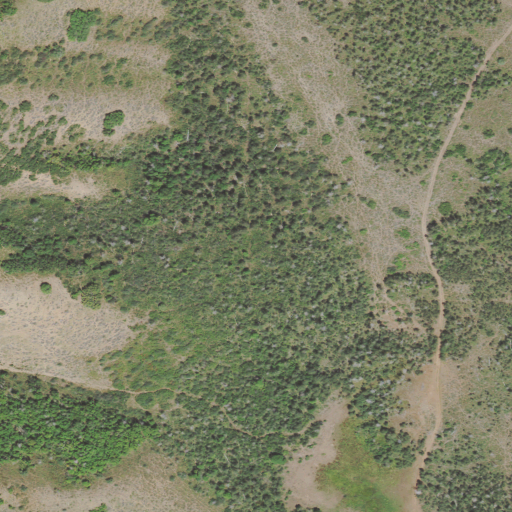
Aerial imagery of valley in Utah named Raymonds Hollow containing deciduous forest, shrub, and woody wetlands